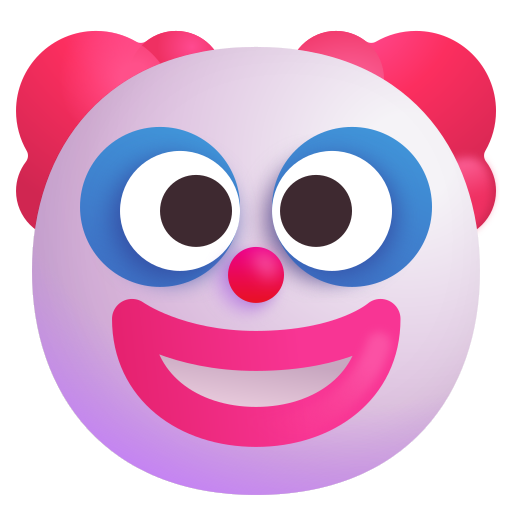
clown face color